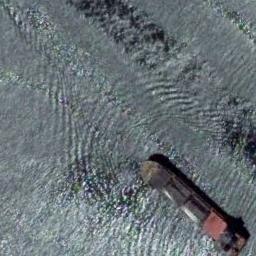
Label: ship